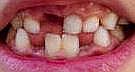
Condition: hypodontia